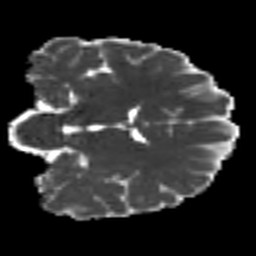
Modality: MD
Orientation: coronal
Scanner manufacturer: siemens
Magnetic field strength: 3 T
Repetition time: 7.8 s
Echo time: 0.09 s